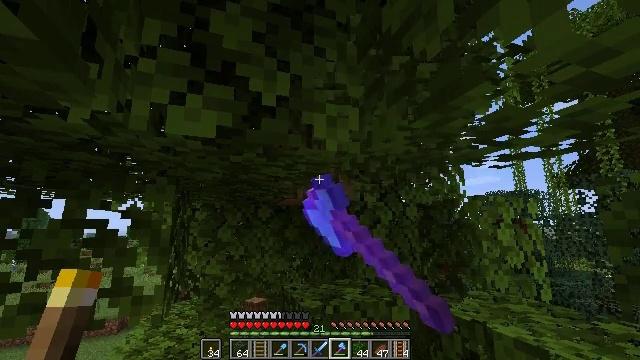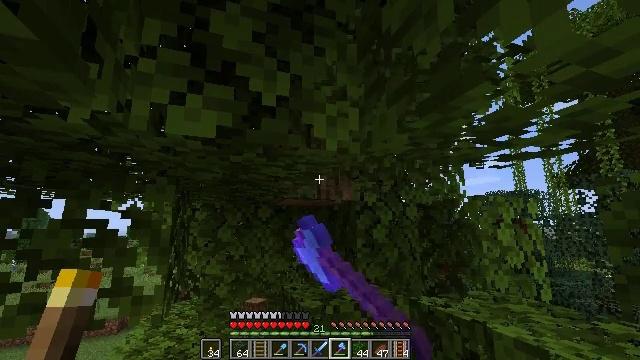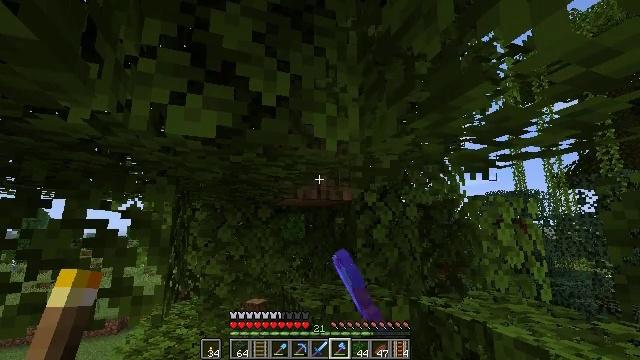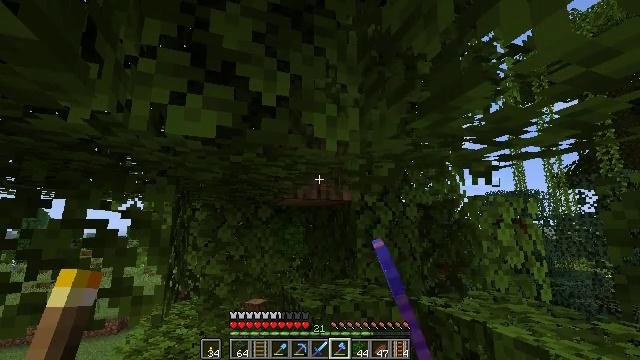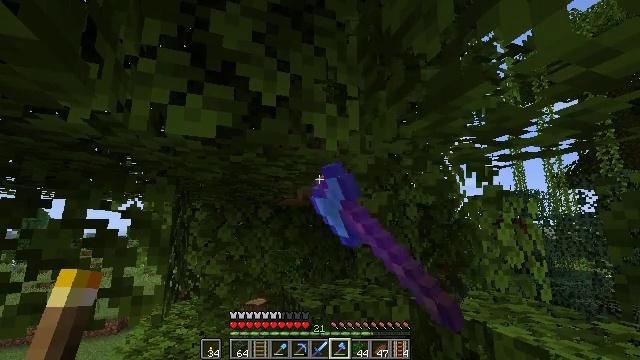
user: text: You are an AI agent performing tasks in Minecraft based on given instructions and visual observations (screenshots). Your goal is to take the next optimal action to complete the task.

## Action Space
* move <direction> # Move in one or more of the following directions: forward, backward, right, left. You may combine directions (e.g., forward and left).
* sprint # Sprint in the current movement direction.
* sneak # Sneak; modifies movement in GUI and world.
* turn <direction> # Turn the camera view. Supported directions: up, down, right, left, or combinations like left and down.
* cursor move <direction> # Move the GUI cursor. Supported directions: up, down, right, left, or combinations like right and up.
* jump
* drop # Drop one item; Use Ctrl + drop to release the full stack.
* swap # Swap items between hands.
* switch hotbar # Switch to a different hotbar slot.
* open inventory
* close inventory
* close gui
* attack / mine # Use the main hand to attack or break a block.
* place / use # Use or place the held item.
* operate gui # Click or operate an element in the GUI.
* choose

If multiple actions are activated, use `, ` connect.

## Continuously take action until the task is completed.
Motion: motion action
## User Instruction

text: Gather oak leaves by attacking.
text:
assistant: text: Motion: attack / mine
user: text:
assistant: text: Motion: attack / mine
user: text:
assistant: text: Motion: attack / mine
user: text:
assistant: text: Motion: attack / mine
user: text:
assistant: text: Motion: attack / mine